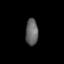
Tissue: skin
Cell type: Epithelial cells
Senescence score: 0.2358
Nuclear area (px): 323
Mean DAPI intensity: 101.641